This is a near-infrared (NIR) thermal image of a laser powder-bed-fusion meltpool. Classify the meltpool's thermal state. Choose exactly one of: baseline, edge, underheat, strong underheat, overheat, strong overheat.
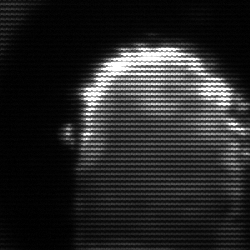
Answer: baseline